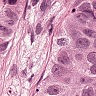
Metastatic tissue present: yes